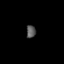
Tissue: skin
Cell type: Epithelial cells
Senescence score: 0.2601
Nuclear area (px): 116
Mean DAPI intensity: 87.362